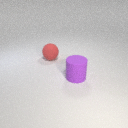
large purple rubber cylinder in front of large red rubber sphere